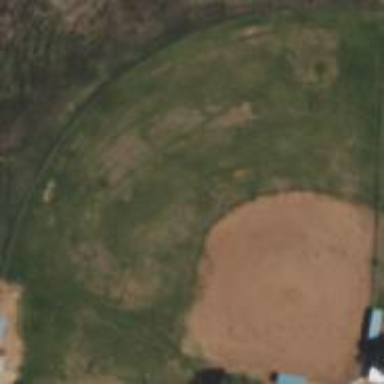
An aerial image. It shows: Baseball pitch for leisure land.